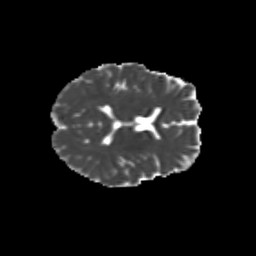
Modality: MD
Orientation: axial
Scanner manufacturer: siemens
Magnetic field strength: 3 T
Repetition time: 9.2 s
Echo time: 0.084 s